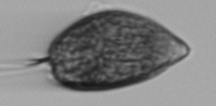
Label: Prorocentrum_micans